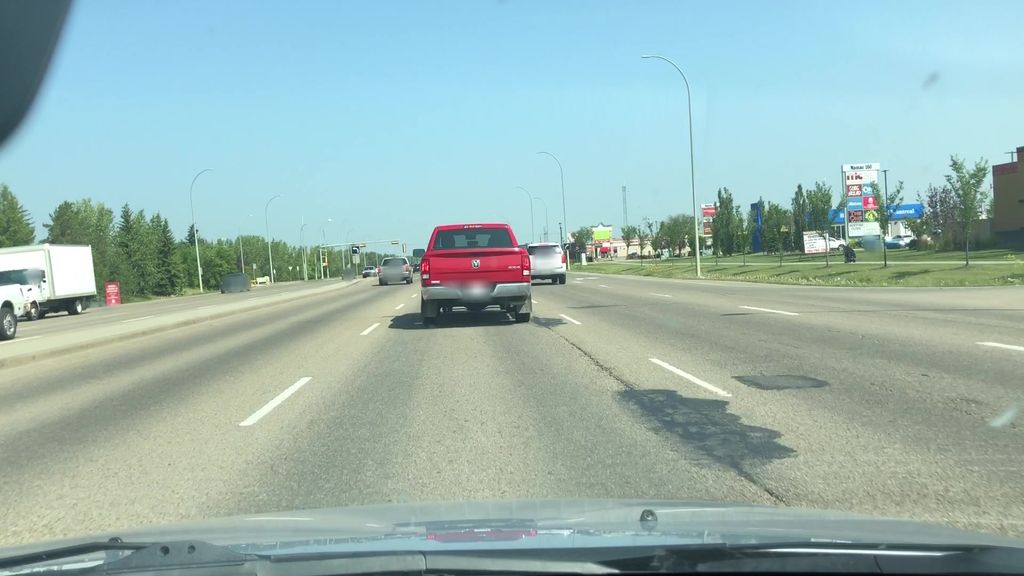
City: edmonton